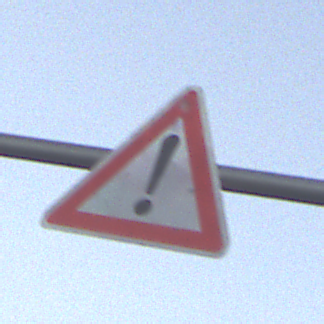
Verkehrszeichen: Gefahrenstelle
Umgebung: Outdoor, Nature
Tageszeit: SunriseSunset
Wetter: PartlyCloudy
Licht: Natural
Jahreszeit: NotSpecified
Kontrast: LowContrast